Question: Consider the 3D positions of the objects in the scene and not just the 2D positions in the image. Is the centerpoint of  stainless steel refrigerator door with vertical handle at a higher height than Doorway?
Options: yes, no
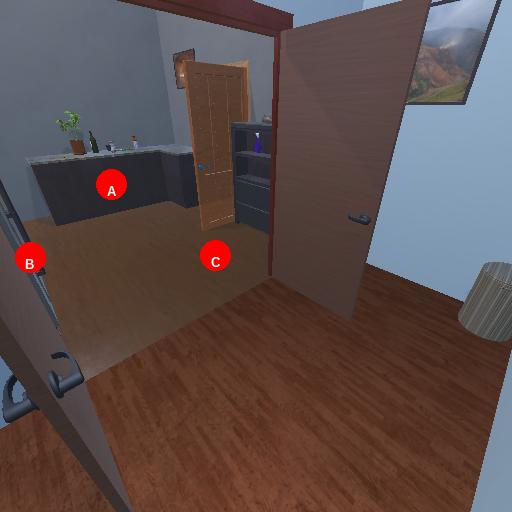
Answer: yes